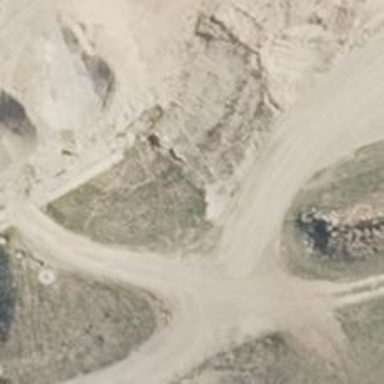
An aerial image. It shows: Culvert tunnel.